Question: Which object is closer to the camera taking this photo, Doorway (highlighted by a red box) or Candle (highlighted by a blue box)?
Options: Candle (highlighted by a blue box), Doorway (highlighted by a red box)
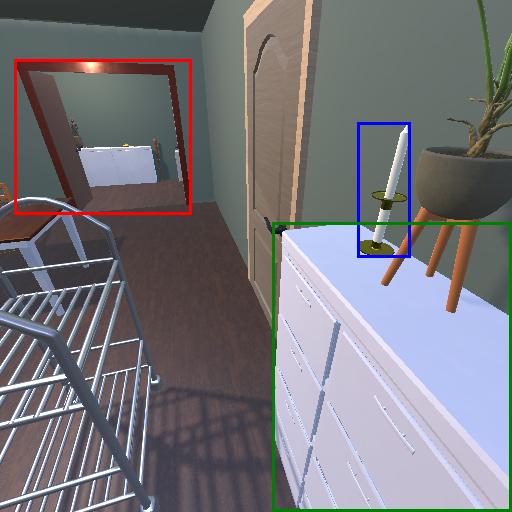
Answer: Candle (highlighted by a blue box)